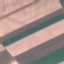
Label: AnnualCrop